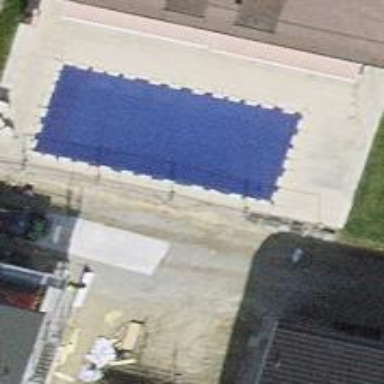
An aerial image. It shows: Swimming pool located in leisure land.